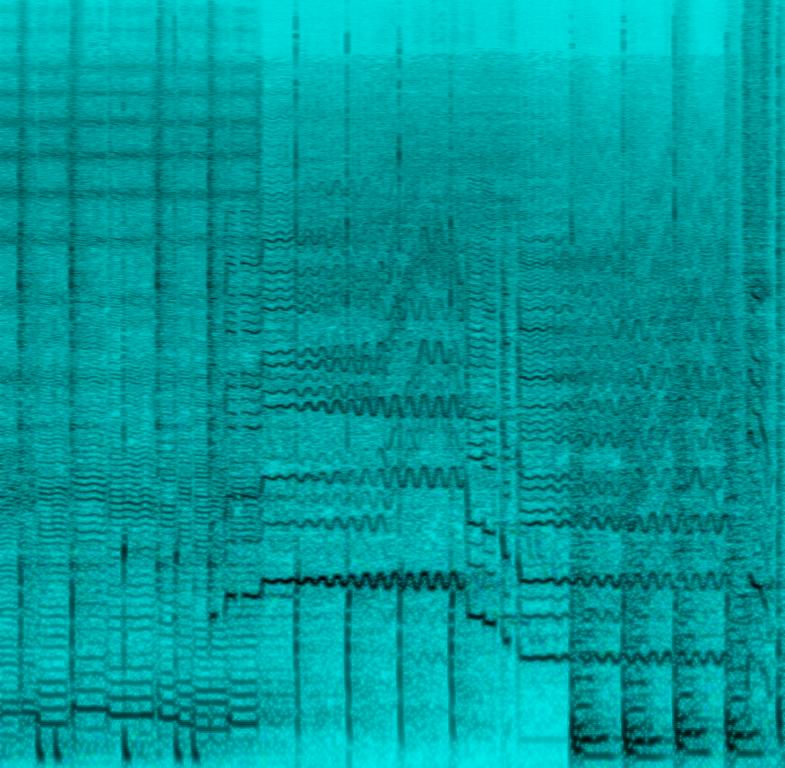
This music is an electronic instrumental. The tempo is medium fast with synthesiser arrangements, DJ mixer, turn table and digital drums. The music is futuristic , emphatic, intense, loud , enthusiastic; heavily synthesised and groovy. It has a psychedelic, trace-like vibe.